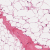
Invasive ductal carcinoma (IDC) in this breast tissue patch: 0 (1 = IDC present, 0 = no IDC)